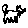
Label: cat